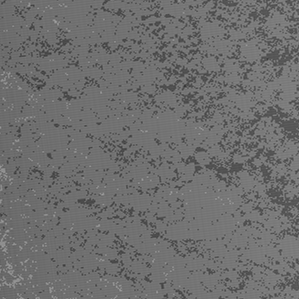
Label: frost